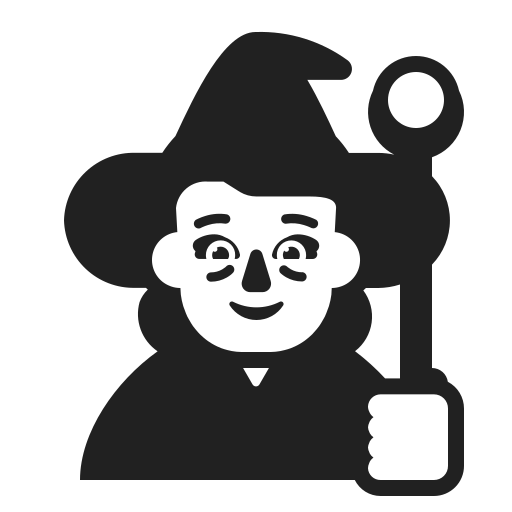
woman mage high contrast default